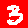
Digit: 3